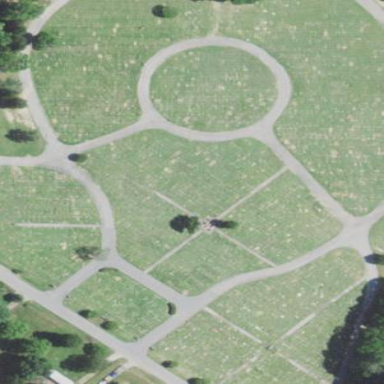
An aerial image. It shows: Cemetery.